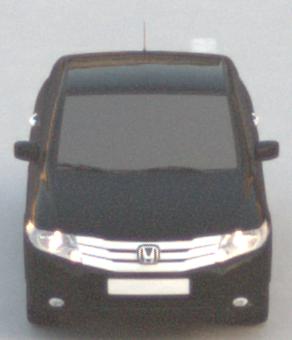
Make: Honda
Model: City
Detailed model: Gen. 6
Model produced from: 2008
Model produced until: 2013
Doors: 4
Color: black
Road condition: dry road
Daytime: sunrise or sunset
Contrast: low contrast